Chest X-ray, AP view. Patient: 35 years old, sex M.
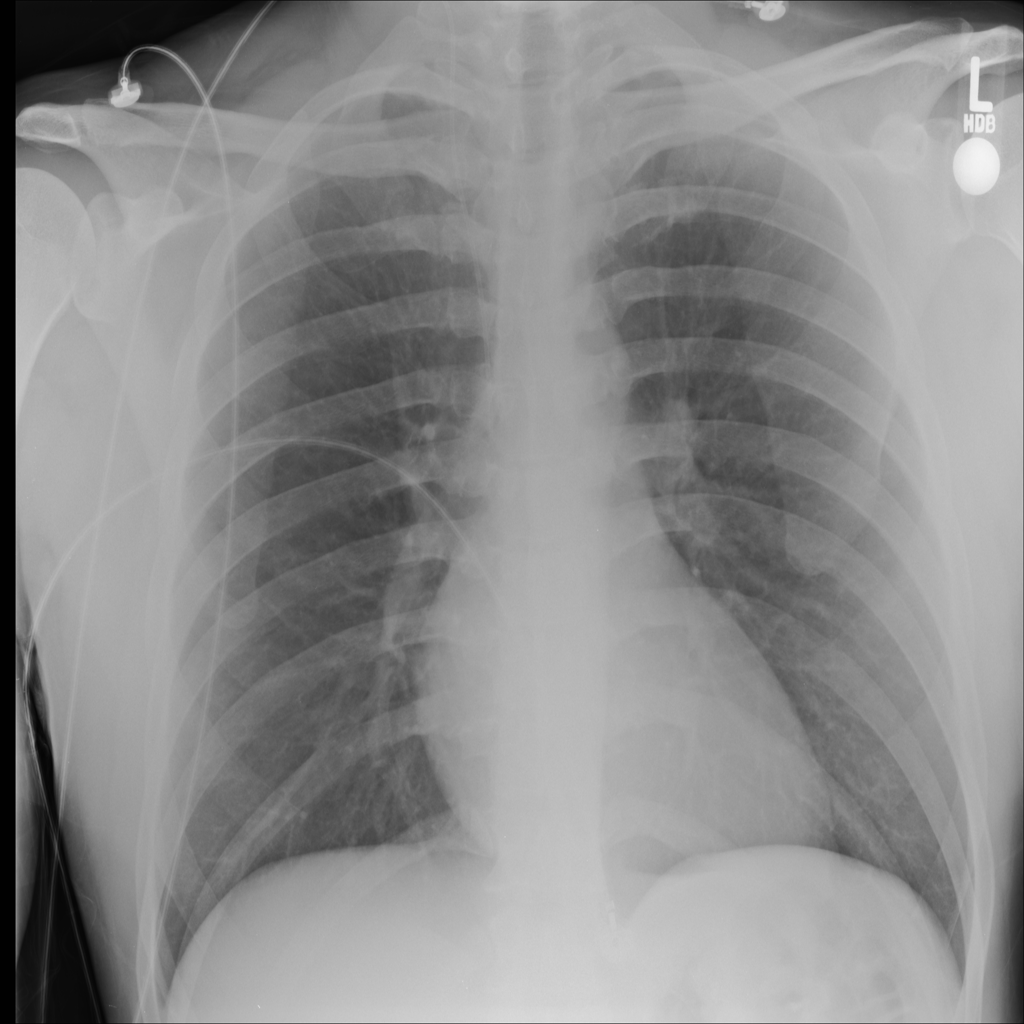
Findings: No Finding